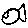
Label: fish